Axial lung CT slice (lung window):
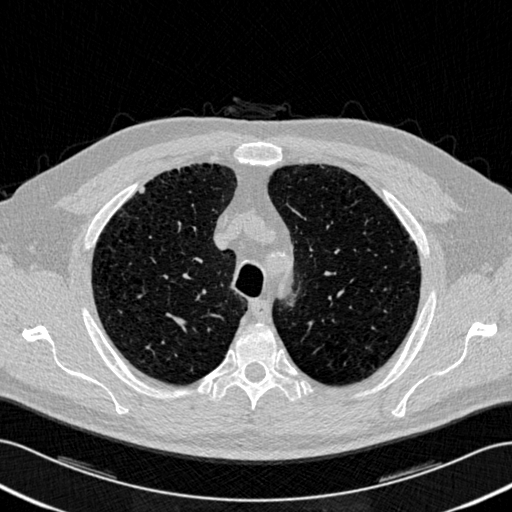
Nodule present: yes
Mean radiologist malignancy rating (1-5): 2